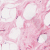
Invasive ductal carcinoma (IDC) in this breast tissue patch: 0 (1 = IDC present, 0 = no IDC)